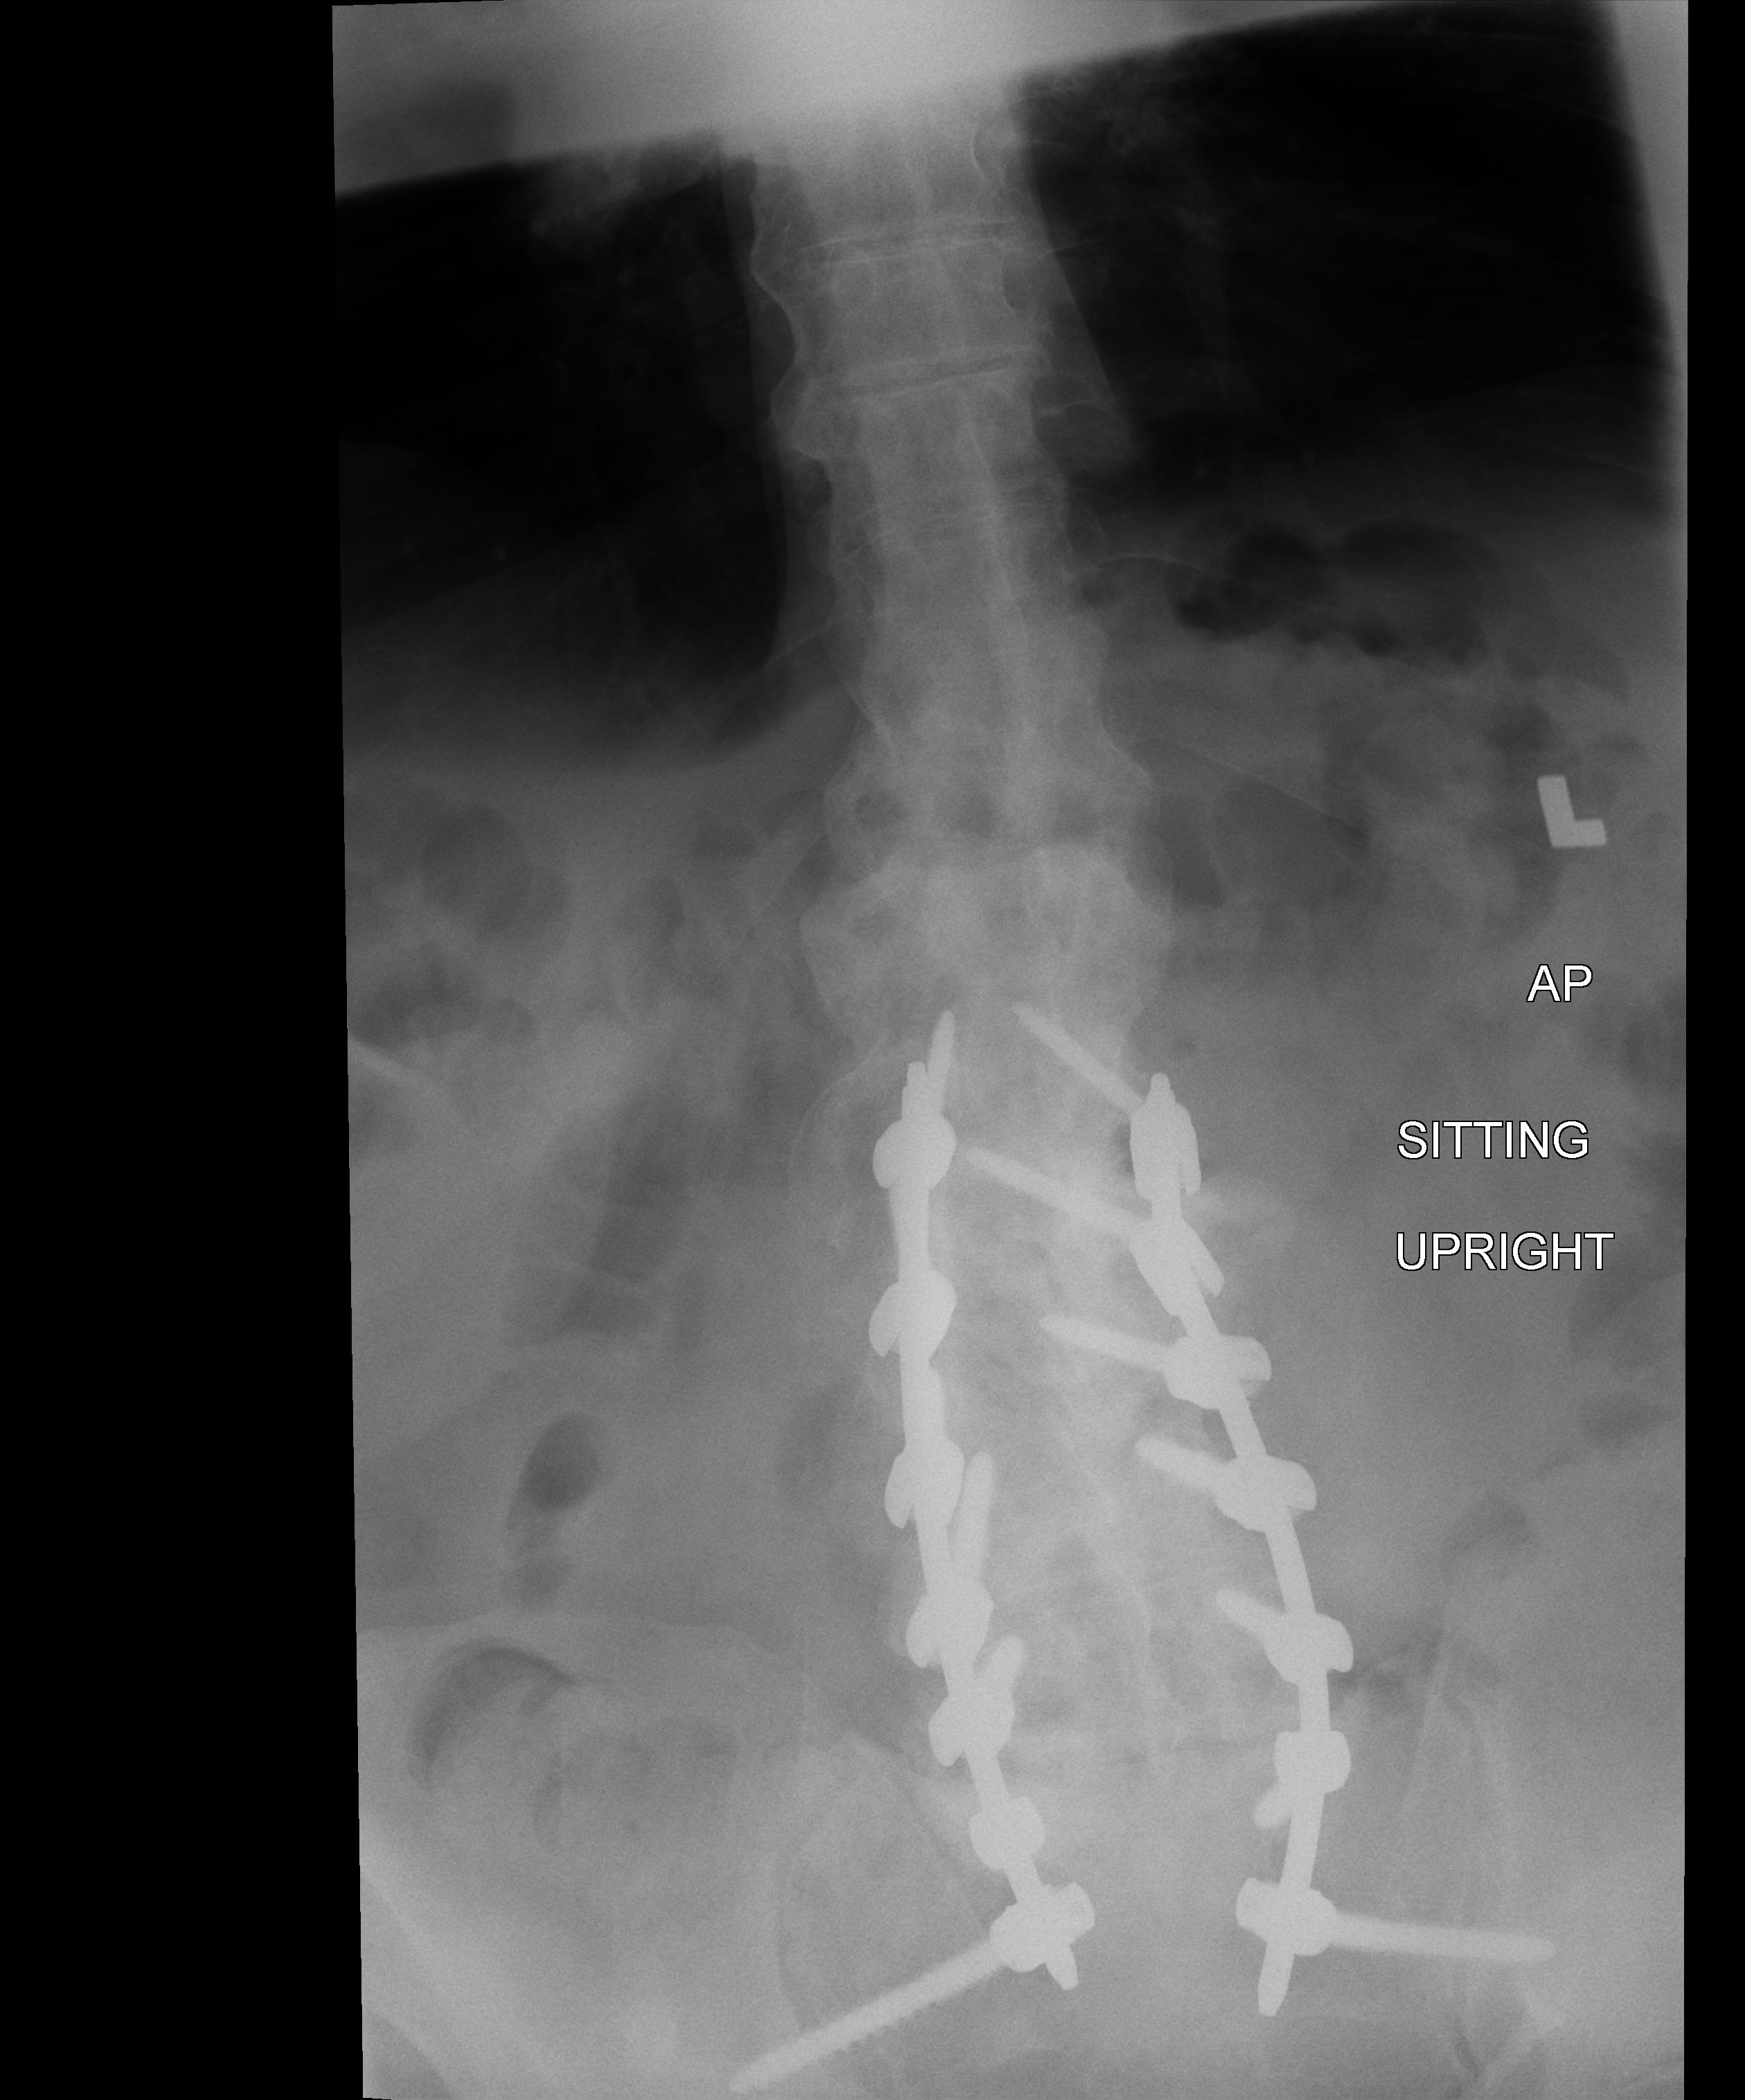
View: AP
Implant manufacturer: medtronic solera